Field crop: maize
Growth stage: 2
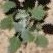
Species: chenopodium